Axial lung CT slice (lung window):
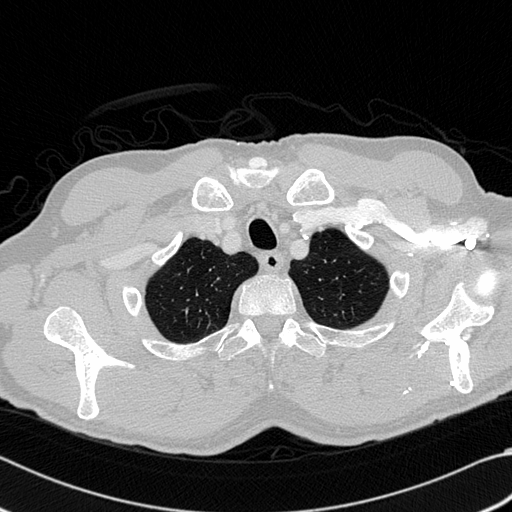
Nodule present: no